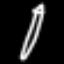
Label: pencil